Brain MRI, t2w sequence, axial 2D slice.
Patient: age 35, sex M, weight 95 kg, height 1.95 m
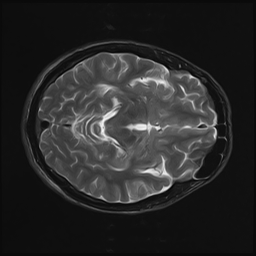